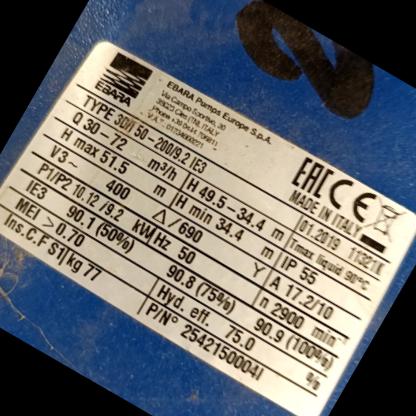
Klasa: tabliczka-znamionowa